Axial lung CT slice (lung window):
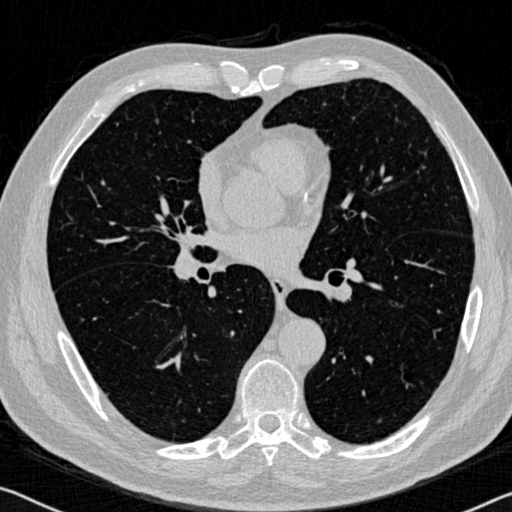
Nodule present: no